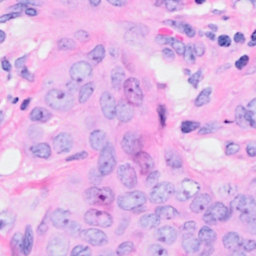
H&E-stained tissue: Breast